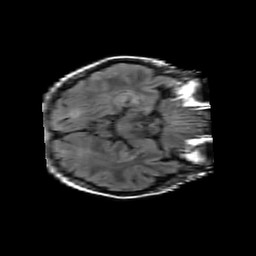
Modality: FLAIR
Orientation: axial
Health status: ill
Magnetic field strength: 3 T